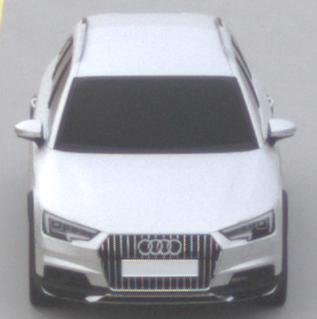
Make: Audi
Model: A4 Allroad 45 TFSI
Detailed model: A4 (B9) allroad
Model produced from: 2019/02
Model produced until: 2019/05
Doors: 5
Color: white
Road condition: dry road
Daytime: morning or afternoon
Contrast: low contrast